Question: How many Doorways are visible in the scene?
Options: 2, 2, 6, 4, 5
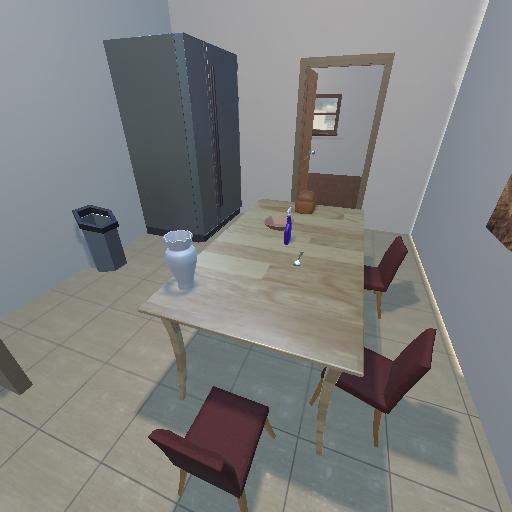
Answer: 2